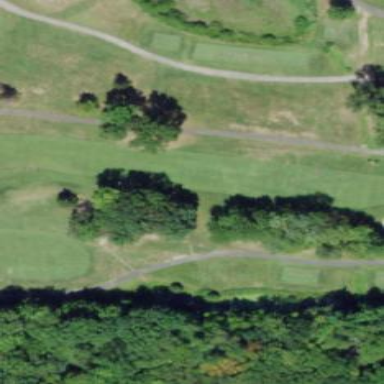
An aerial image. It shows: Lush grass fairway on golf course.